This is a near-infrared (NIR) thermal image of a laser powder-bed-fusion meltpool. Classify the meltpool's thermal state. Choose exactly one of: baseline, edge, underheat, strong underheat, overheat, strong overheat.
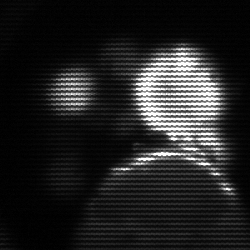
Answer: baseline